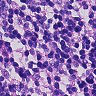
Metastatic tissue present: no